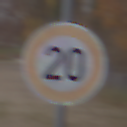
Verkehrszeichen: Geschwindigkeit20
Umgebung: Outdoor, Nature
Tageszeit: MorningAfternoon
Wetter: Overcast
Licht: Natural
Jahreszeit: NotSpecified
Kontrast: LowContrast